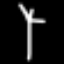
Label: fork